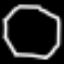
Label: octagon